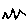
Label: zigzag